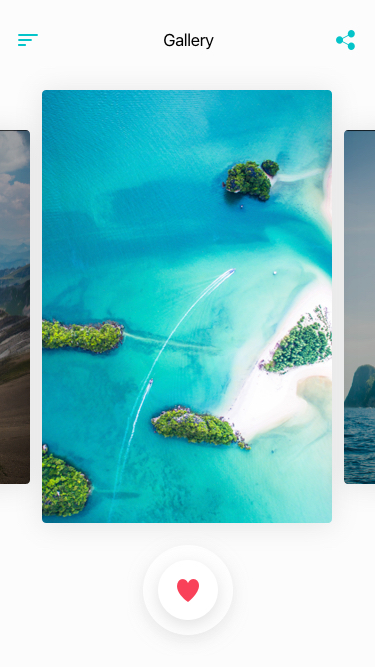
Text in this UI design:
Gallery